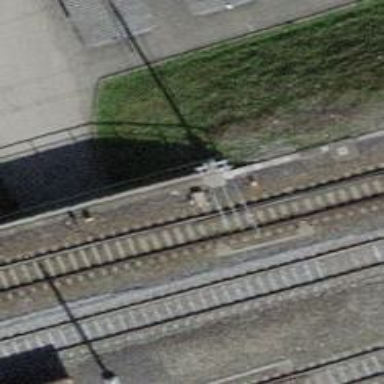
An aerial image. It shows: Railway bridge with electrified contact lines. It is siding with one track.